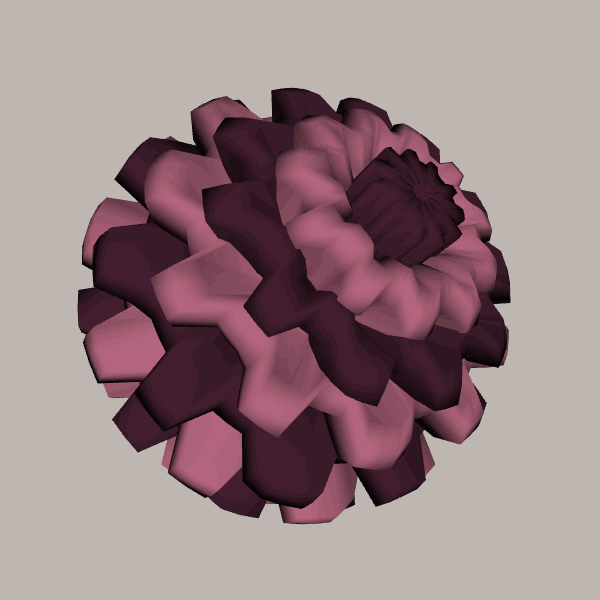
Background: light